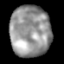
Tissue: lung
Cell type: Epithelial cells
Senescence score: 0.2259
Nuclear area (px): 2035
Mean DAPI intensity: 148.577